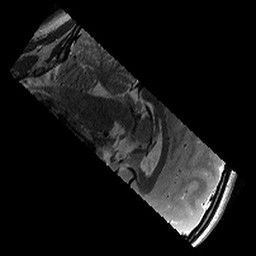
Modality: T2w
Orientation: sagittal
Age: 12
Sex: female
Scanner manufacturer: siemens
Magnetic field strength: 3 T
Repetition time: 9.23 s
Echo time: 0.067 s